Aerial crown-view tile of a tropical tree (Barro Colorado Island, Panama), acquired 20250616:
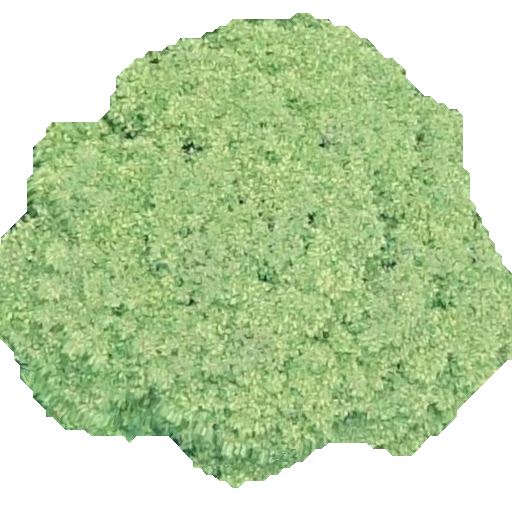
Species: Dipteryx oleifera
GBIF accepted scientific name: Dipteryx oleifera
Crown area: 259.146 m²